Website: crate-barrel
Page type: billing-address
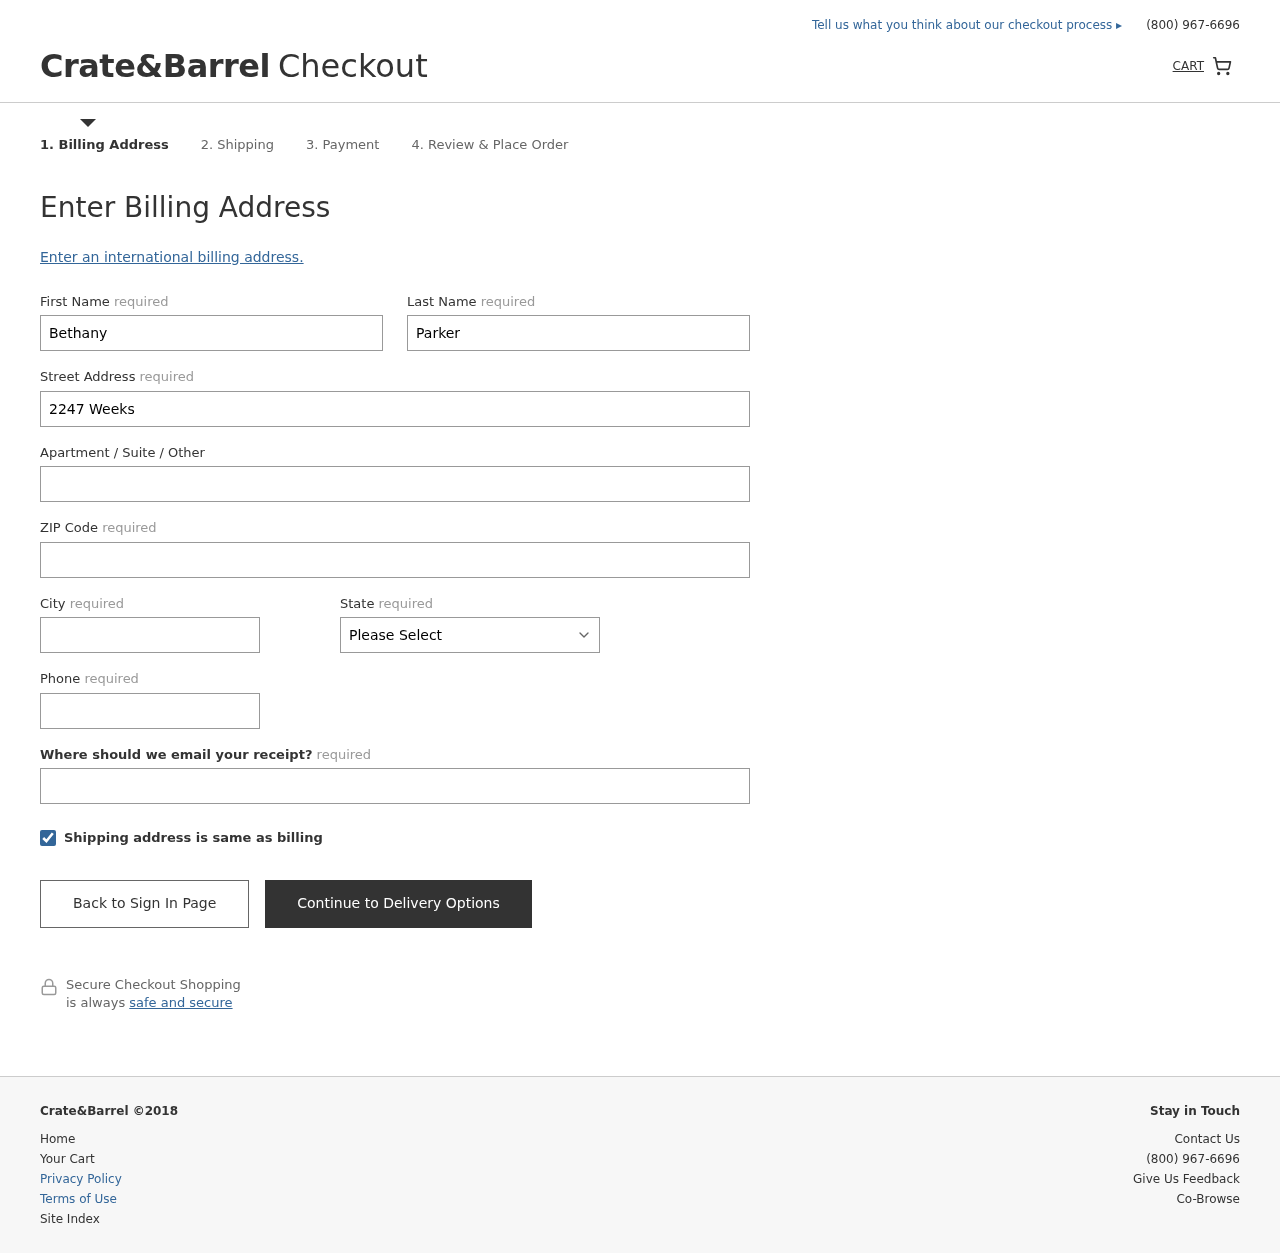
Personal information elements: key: PII_STATE
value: Oregon
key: PII_FIRSTNAME
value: Bethany
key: PII_LASTNAME
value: Parker
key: PII_STREET
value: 2247 Weeks Meadows
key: PII_STREET2
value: Apt. 497
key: PII_POSTCODE
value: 62310
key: PII_CITY
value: East Danielton
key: PII_PHONE
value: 4072112551
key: PII_EMAIL
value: bparker@hotmail.com